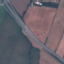
Land use / land cover: Highway